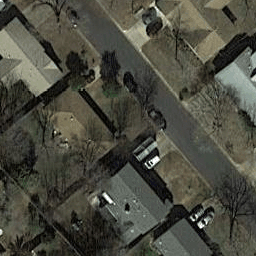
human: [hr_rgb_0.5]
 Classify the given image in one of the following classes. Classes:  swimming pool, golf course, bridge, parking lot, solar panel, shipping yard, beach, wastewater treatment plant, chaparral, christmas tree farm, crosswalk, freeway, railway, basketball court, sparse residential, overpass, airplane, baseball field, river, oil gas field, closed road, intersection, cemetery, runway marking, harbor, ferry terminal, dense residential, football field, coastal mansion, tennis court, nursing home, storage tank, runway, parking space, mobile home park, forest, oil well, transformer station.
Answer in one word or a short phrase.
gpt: dense residential